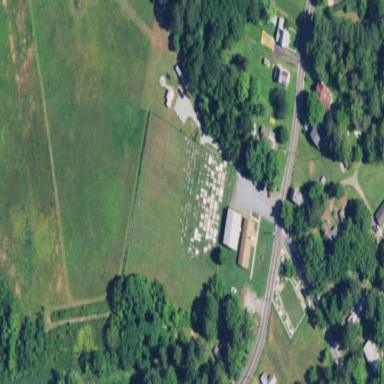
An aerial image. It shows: Grave yard.